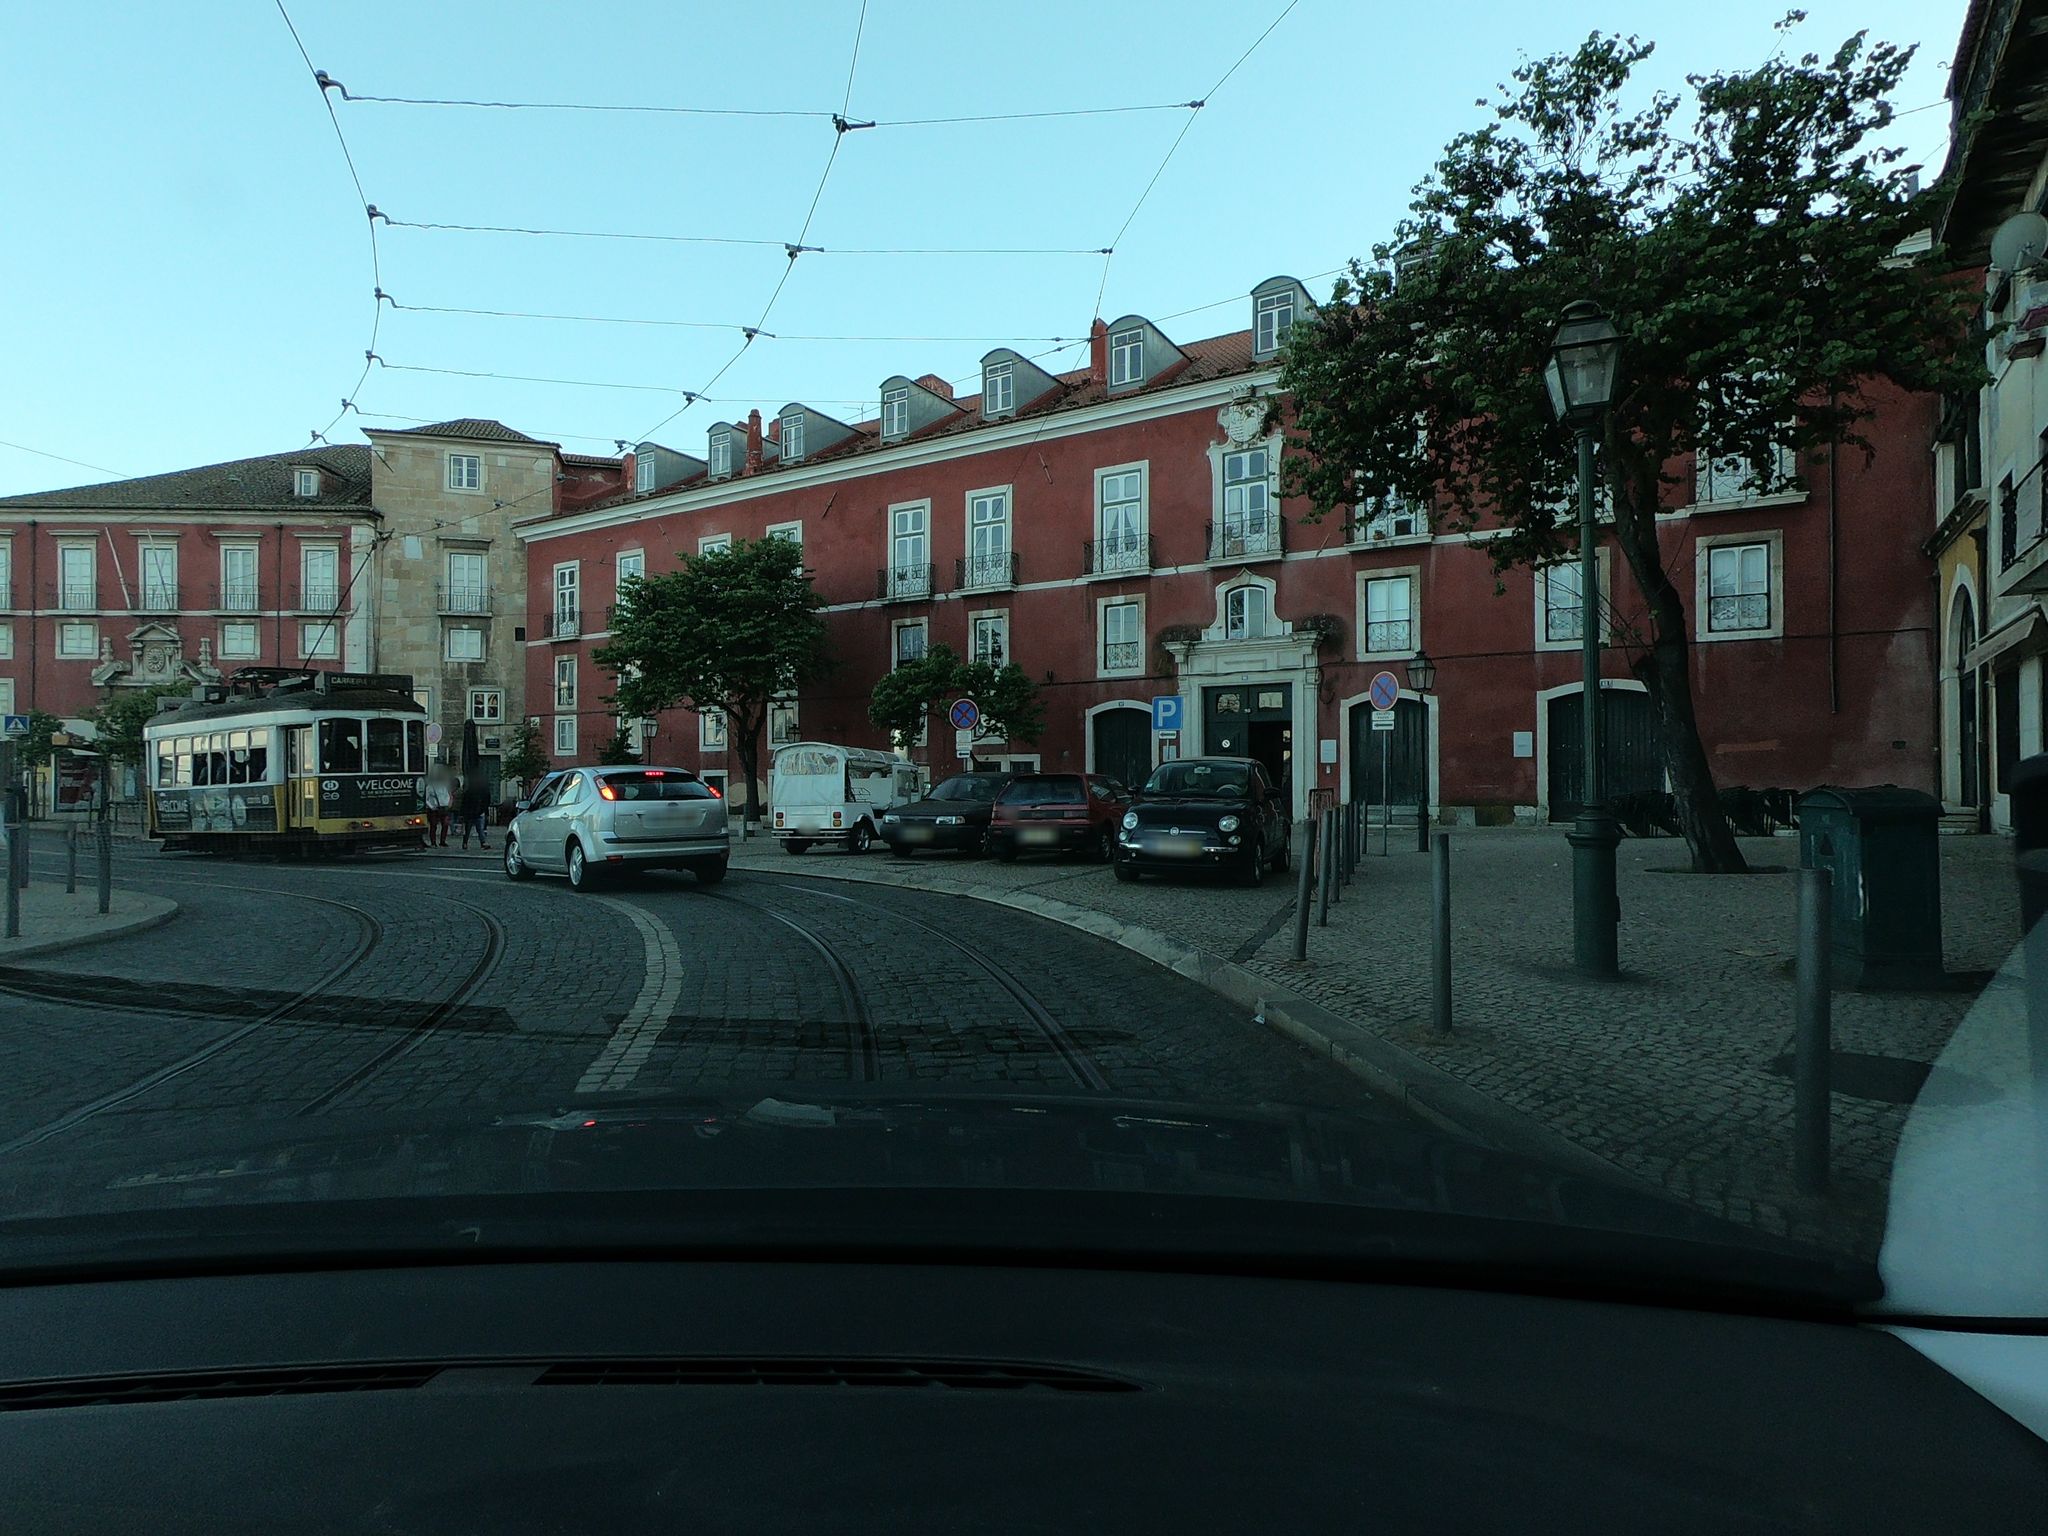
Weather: cloudy
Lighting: day
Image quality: good
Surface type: railway
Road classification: footway, steps, pedestrian, residential
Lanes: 2
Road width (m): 3.0
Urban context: urban centre
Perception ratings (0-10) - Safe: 3.78, Lively: 4.23, Beautiful: 3.16, Boring: 4.48, Depressing: 2.58, Wealthy: 4.1